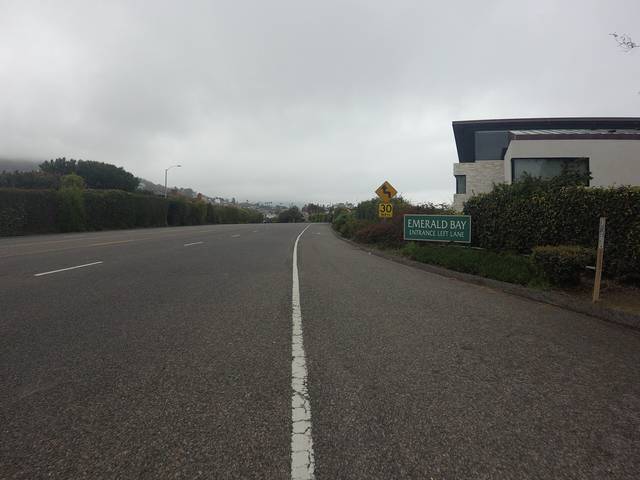
Region: United States
Coordinates: 33.554, -117.812